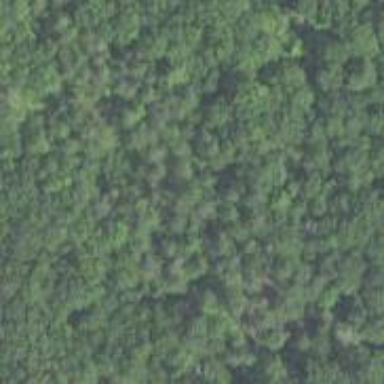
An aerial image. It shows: Mixed woodland with various types of leaves.